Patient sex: M
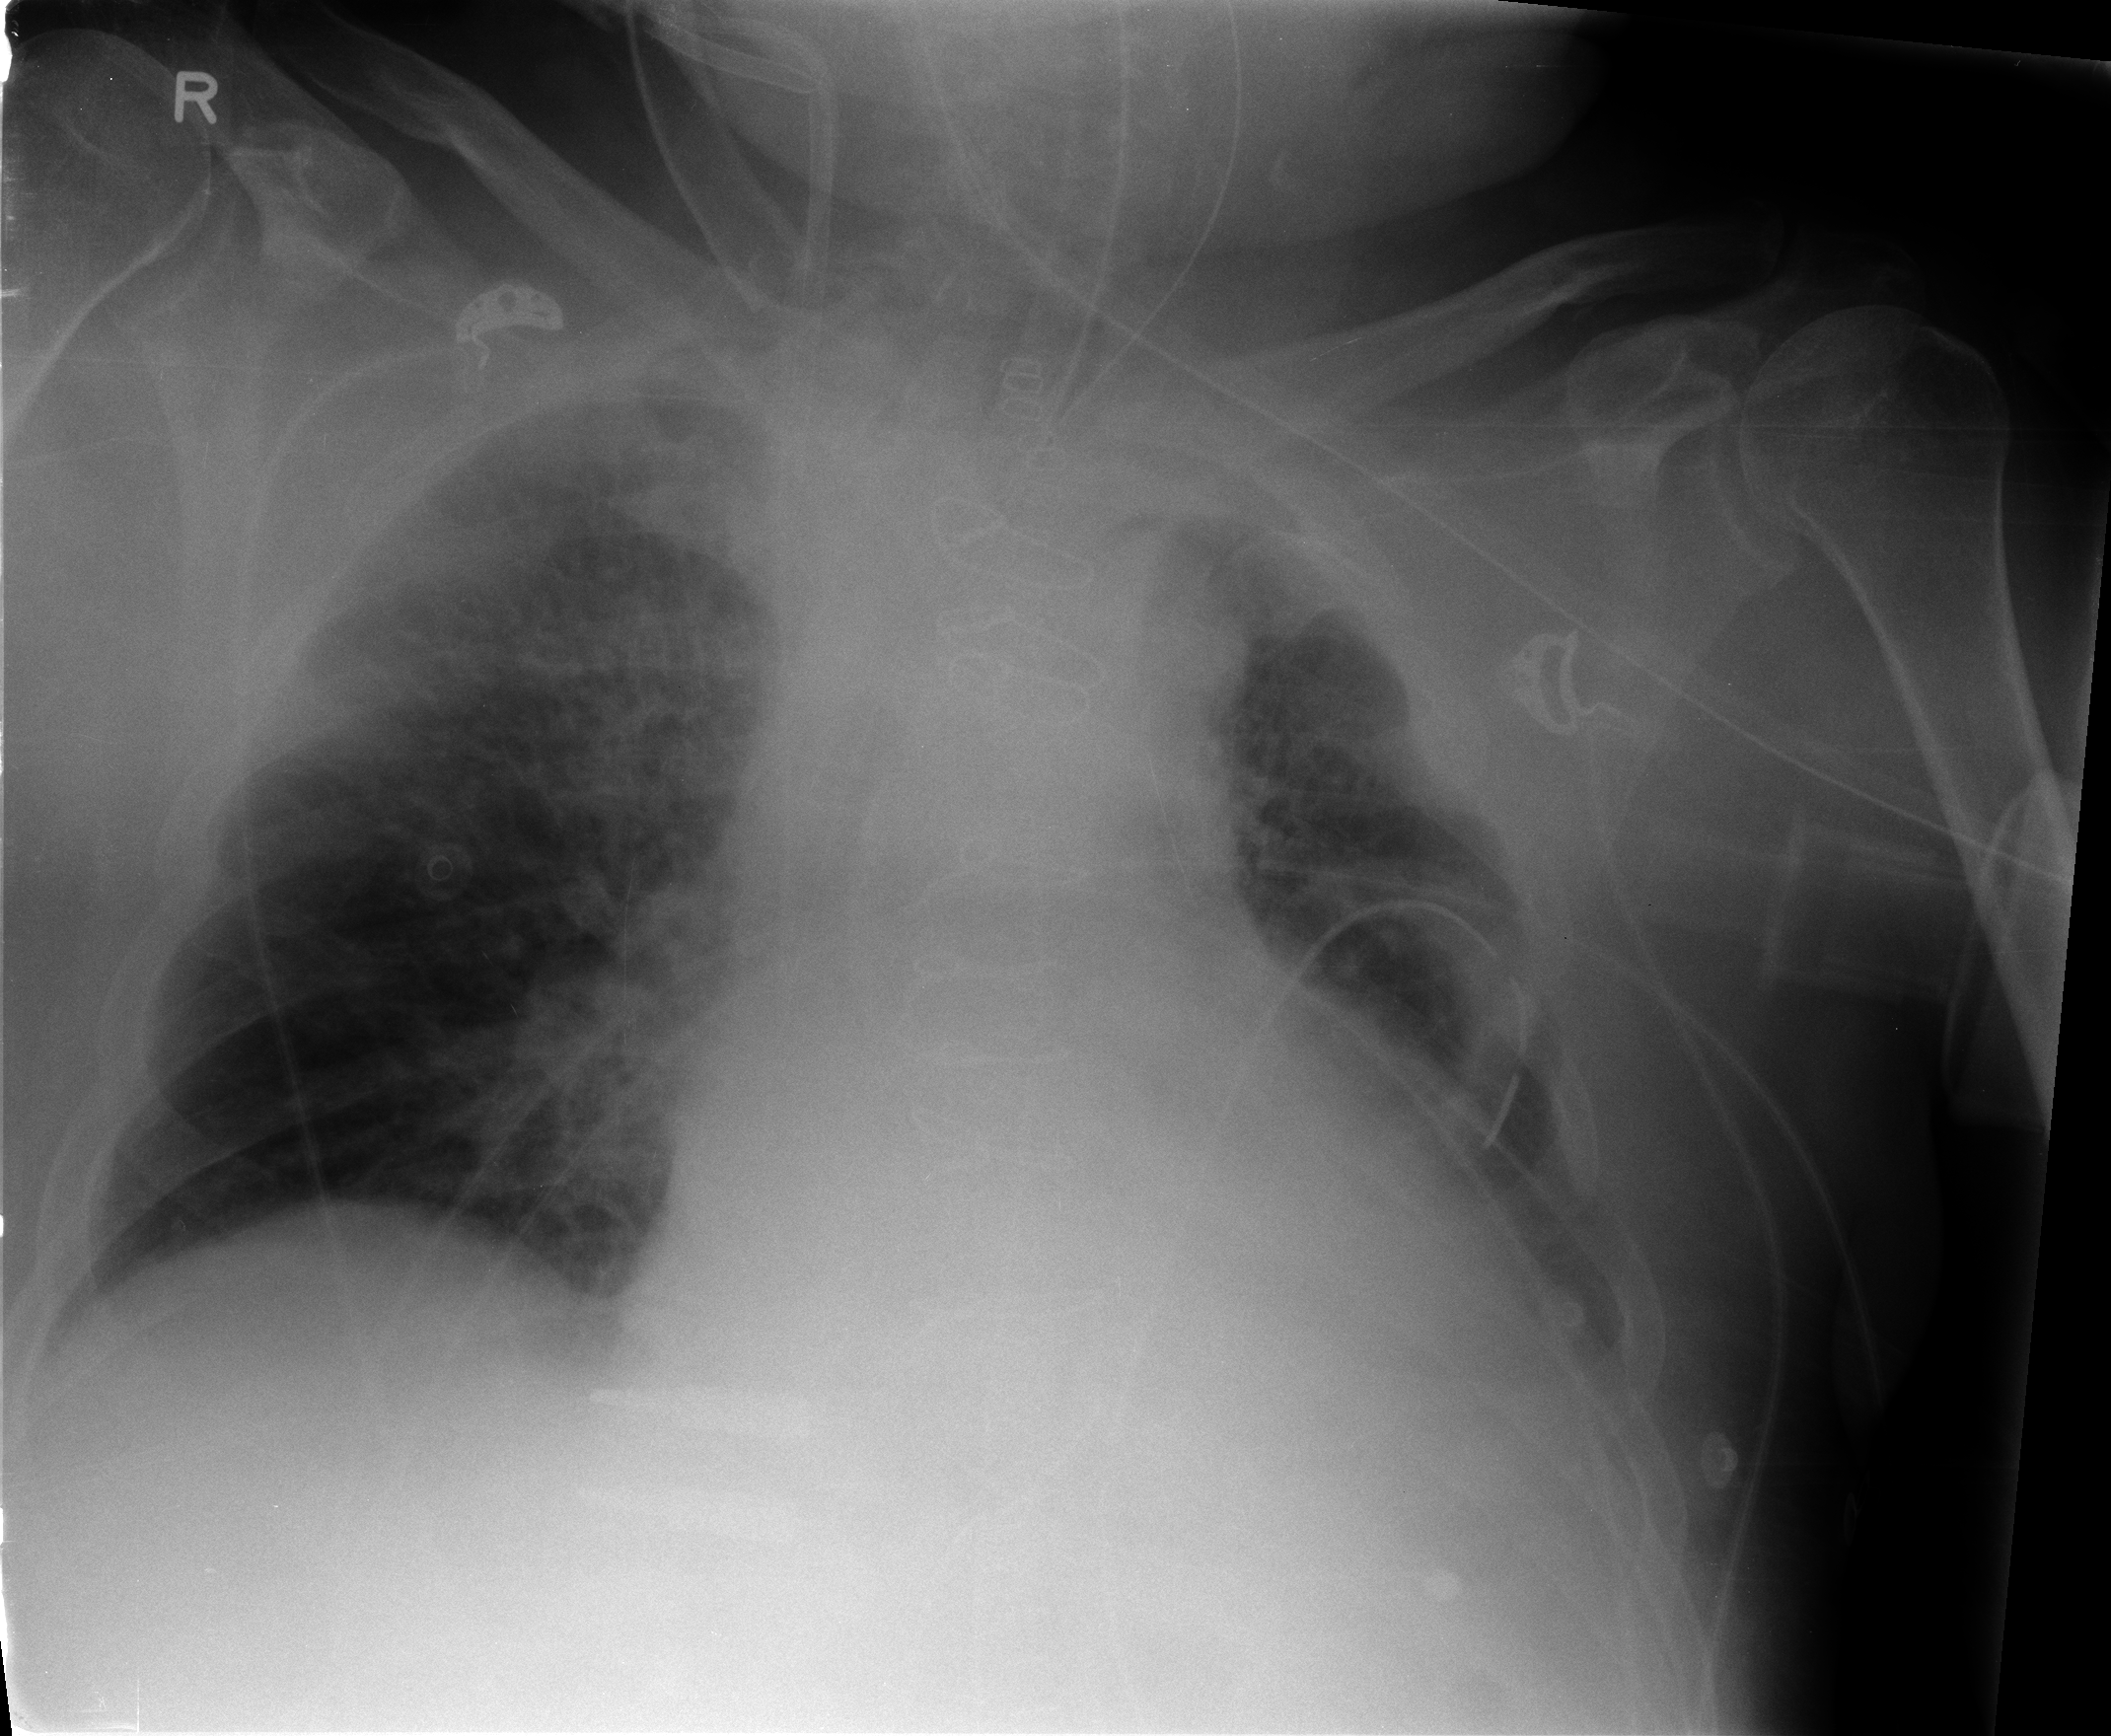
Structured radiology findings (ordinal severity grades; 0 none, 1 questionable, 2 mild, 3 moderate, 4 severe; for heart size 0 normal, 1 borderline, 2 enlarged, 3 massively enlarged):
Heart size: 2
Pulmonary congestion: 2
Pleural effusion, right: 0
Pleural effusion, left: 2
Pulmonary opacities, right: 1
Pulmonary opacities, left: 0
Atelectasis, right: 0
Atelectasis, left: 2